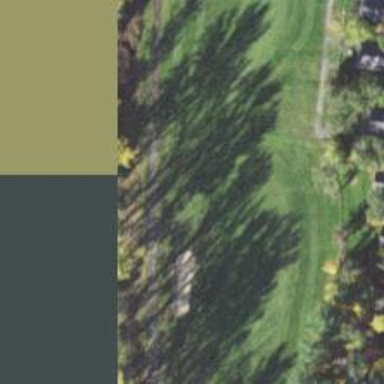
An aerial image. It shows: View of golf hole.